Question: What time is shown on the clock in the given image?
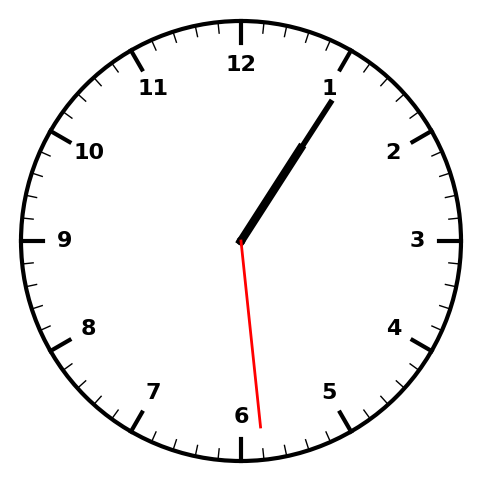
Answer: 01:05:29